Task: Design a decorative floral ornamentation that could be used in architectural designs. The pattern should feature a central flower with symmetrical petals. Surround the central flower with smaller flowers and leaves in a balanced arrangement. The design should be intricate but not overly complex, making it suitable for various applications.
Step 1144:
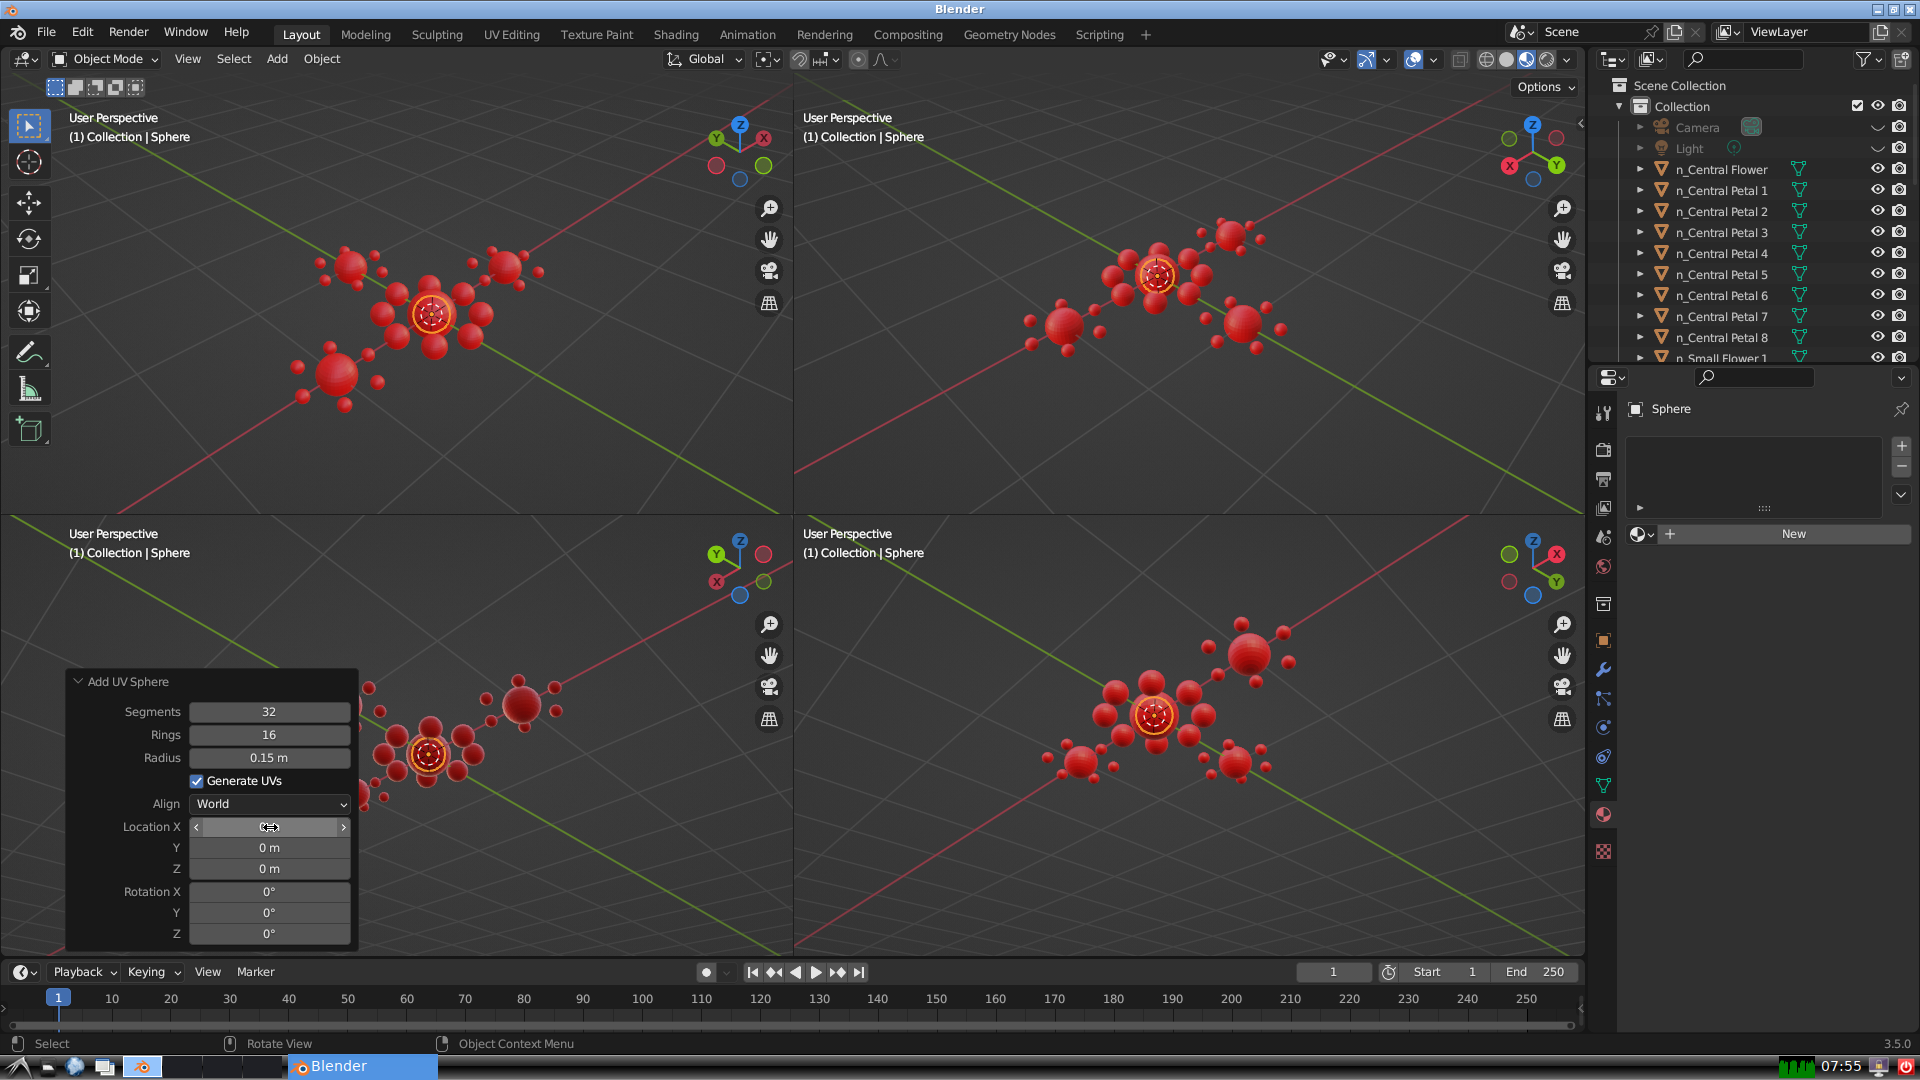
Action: click: no